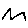
Label: zigzag